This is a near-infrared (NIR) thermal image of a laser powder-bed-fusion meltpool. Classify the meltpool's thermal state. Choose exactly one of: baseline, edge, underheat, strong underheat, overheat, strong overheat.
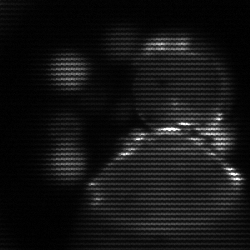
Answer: edge